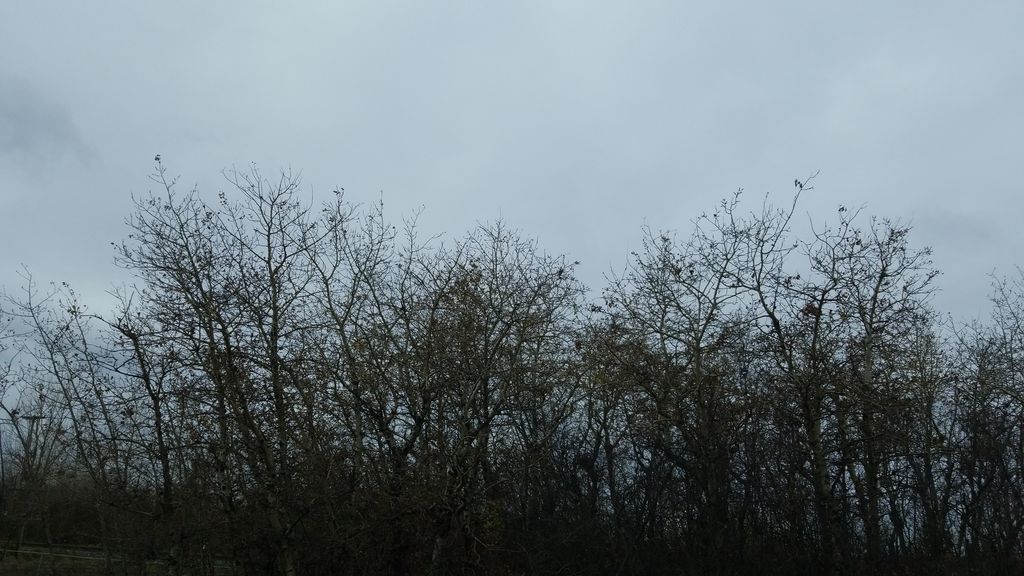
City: edmonton